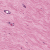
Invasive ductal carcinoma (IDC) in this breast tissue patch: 0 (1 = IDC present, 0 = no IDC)